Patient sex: F
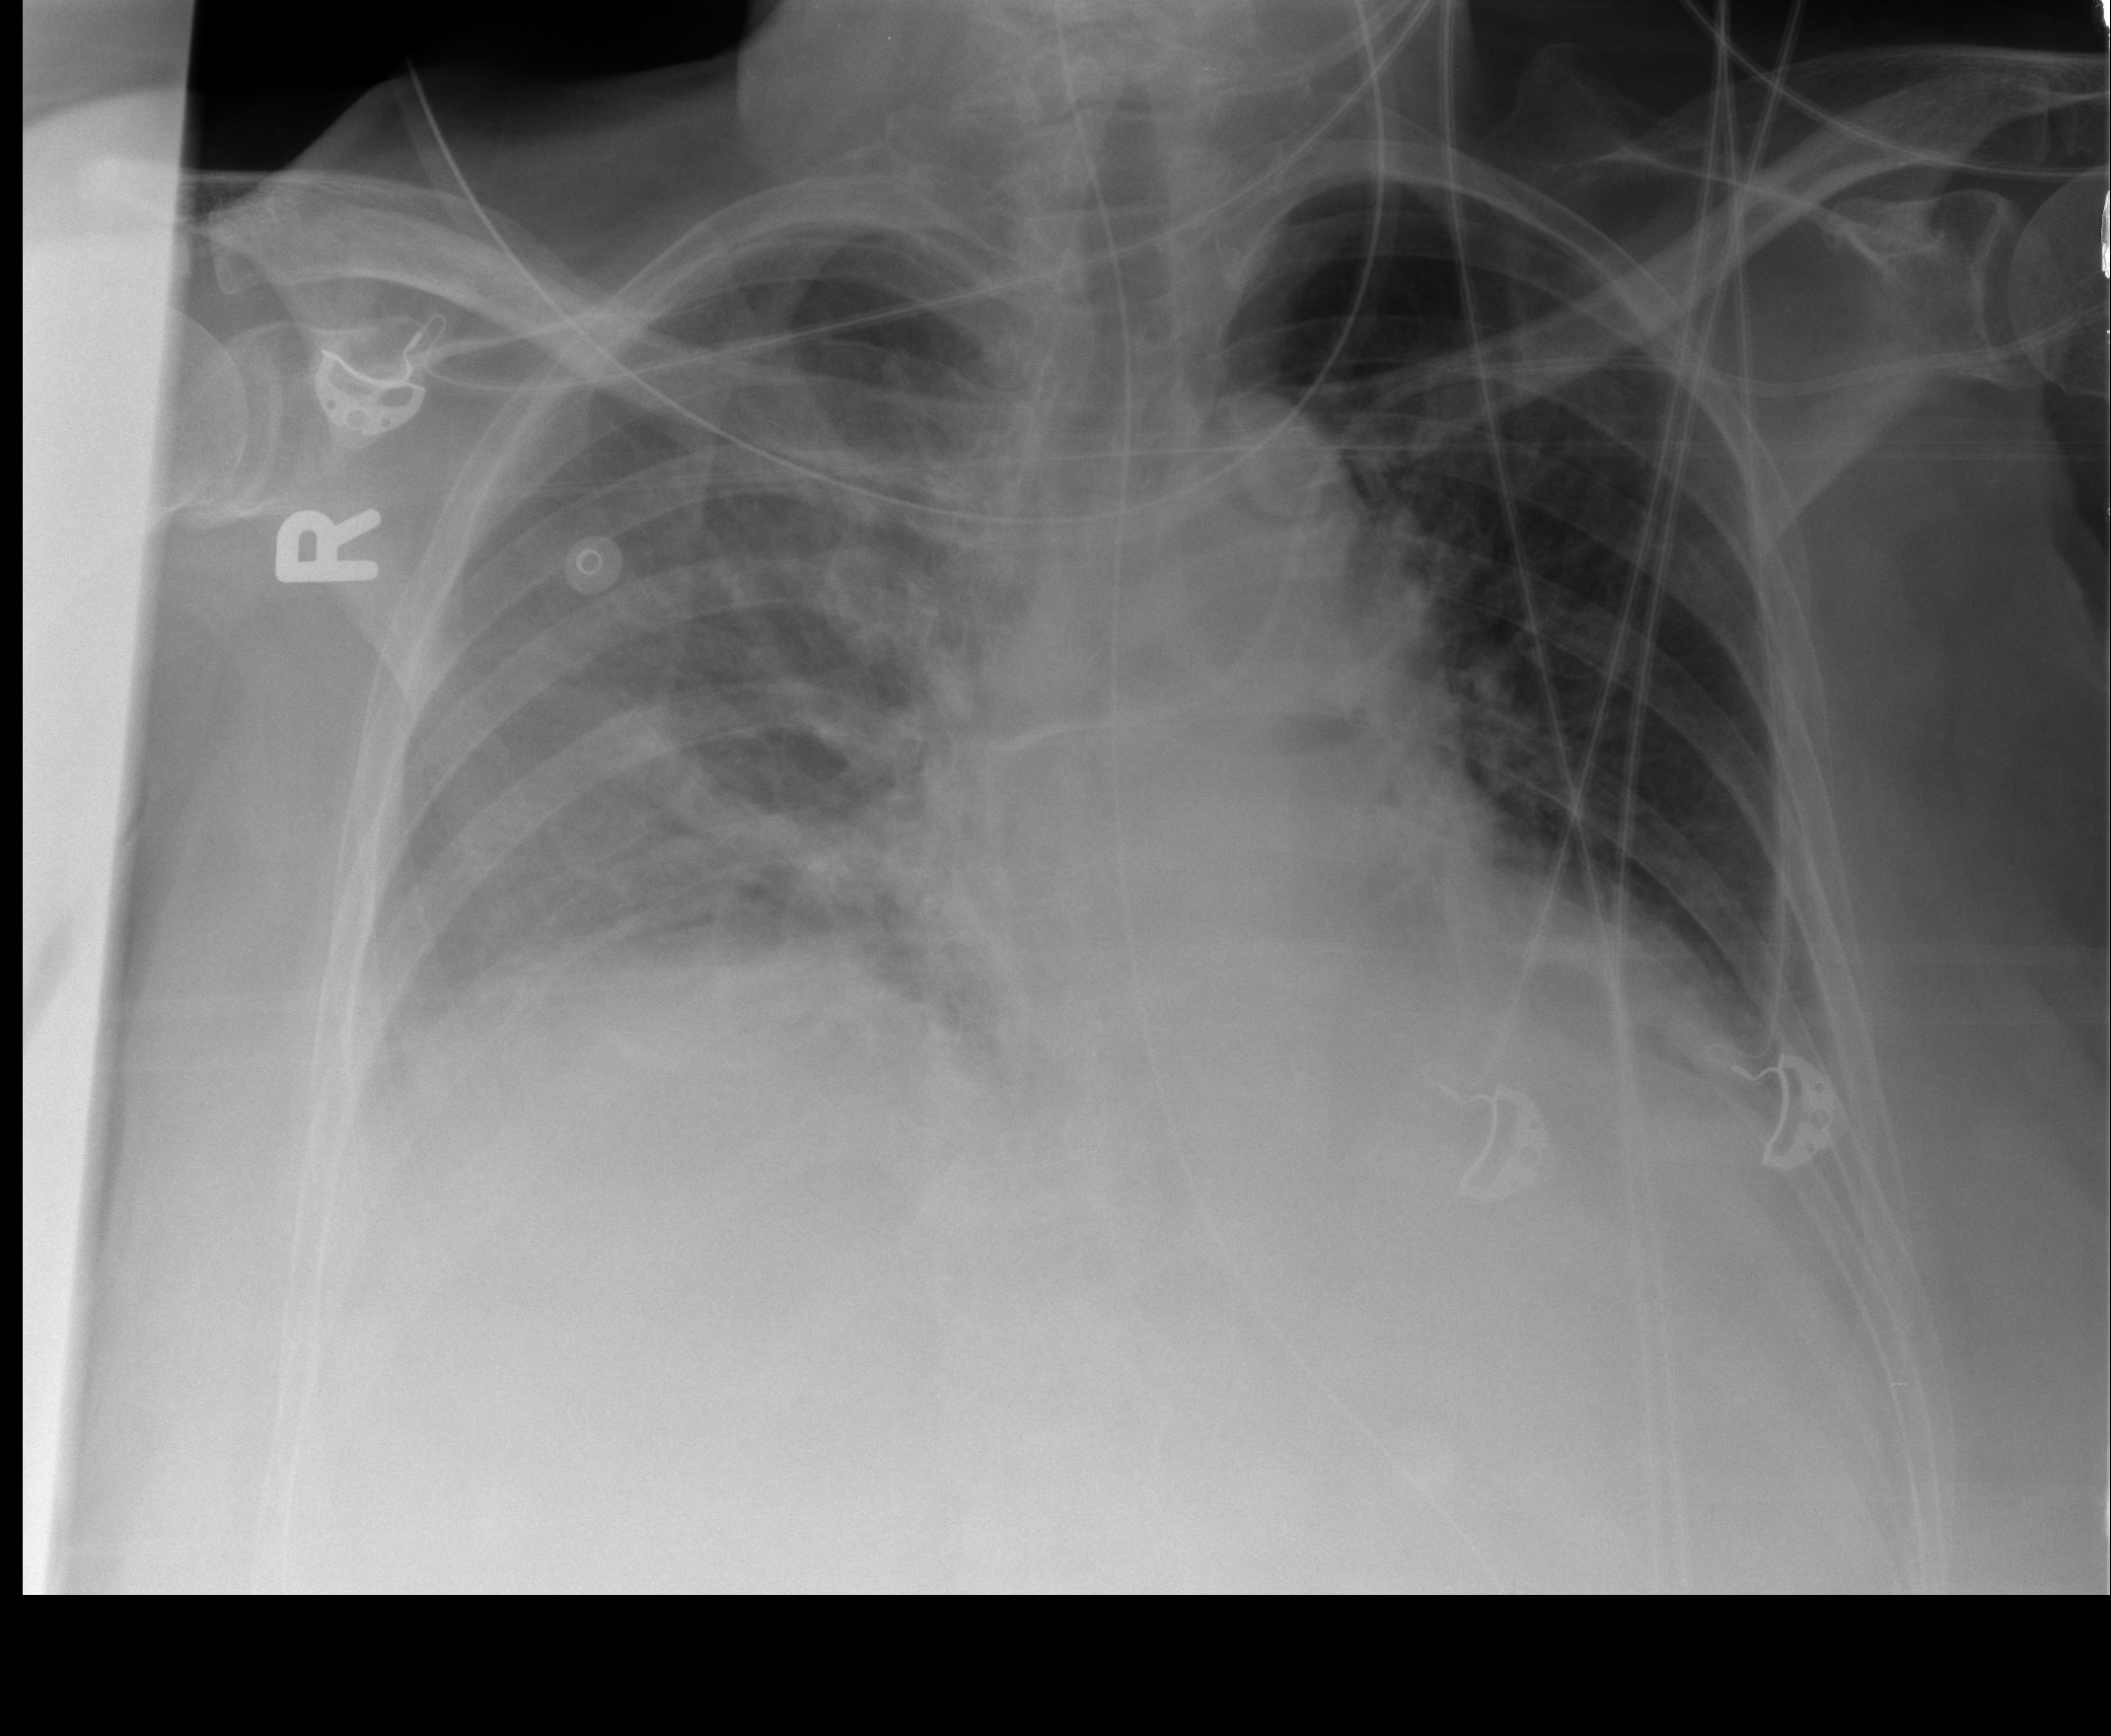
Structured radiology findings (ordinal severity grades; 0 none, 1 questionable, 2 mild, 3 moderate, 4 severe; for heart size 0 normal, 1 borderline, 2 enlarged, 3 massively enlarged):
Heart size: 0
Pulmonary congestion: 0
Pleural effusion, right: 3
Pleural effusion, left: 2
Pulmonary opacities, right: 1
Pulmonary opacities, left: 0
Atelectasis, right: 2
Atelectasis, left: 1